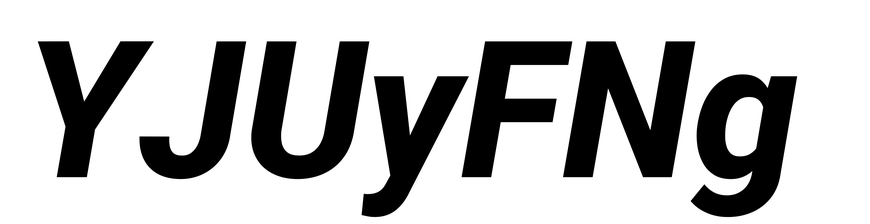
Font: Roboto-Italic_ExtraBold_Italic